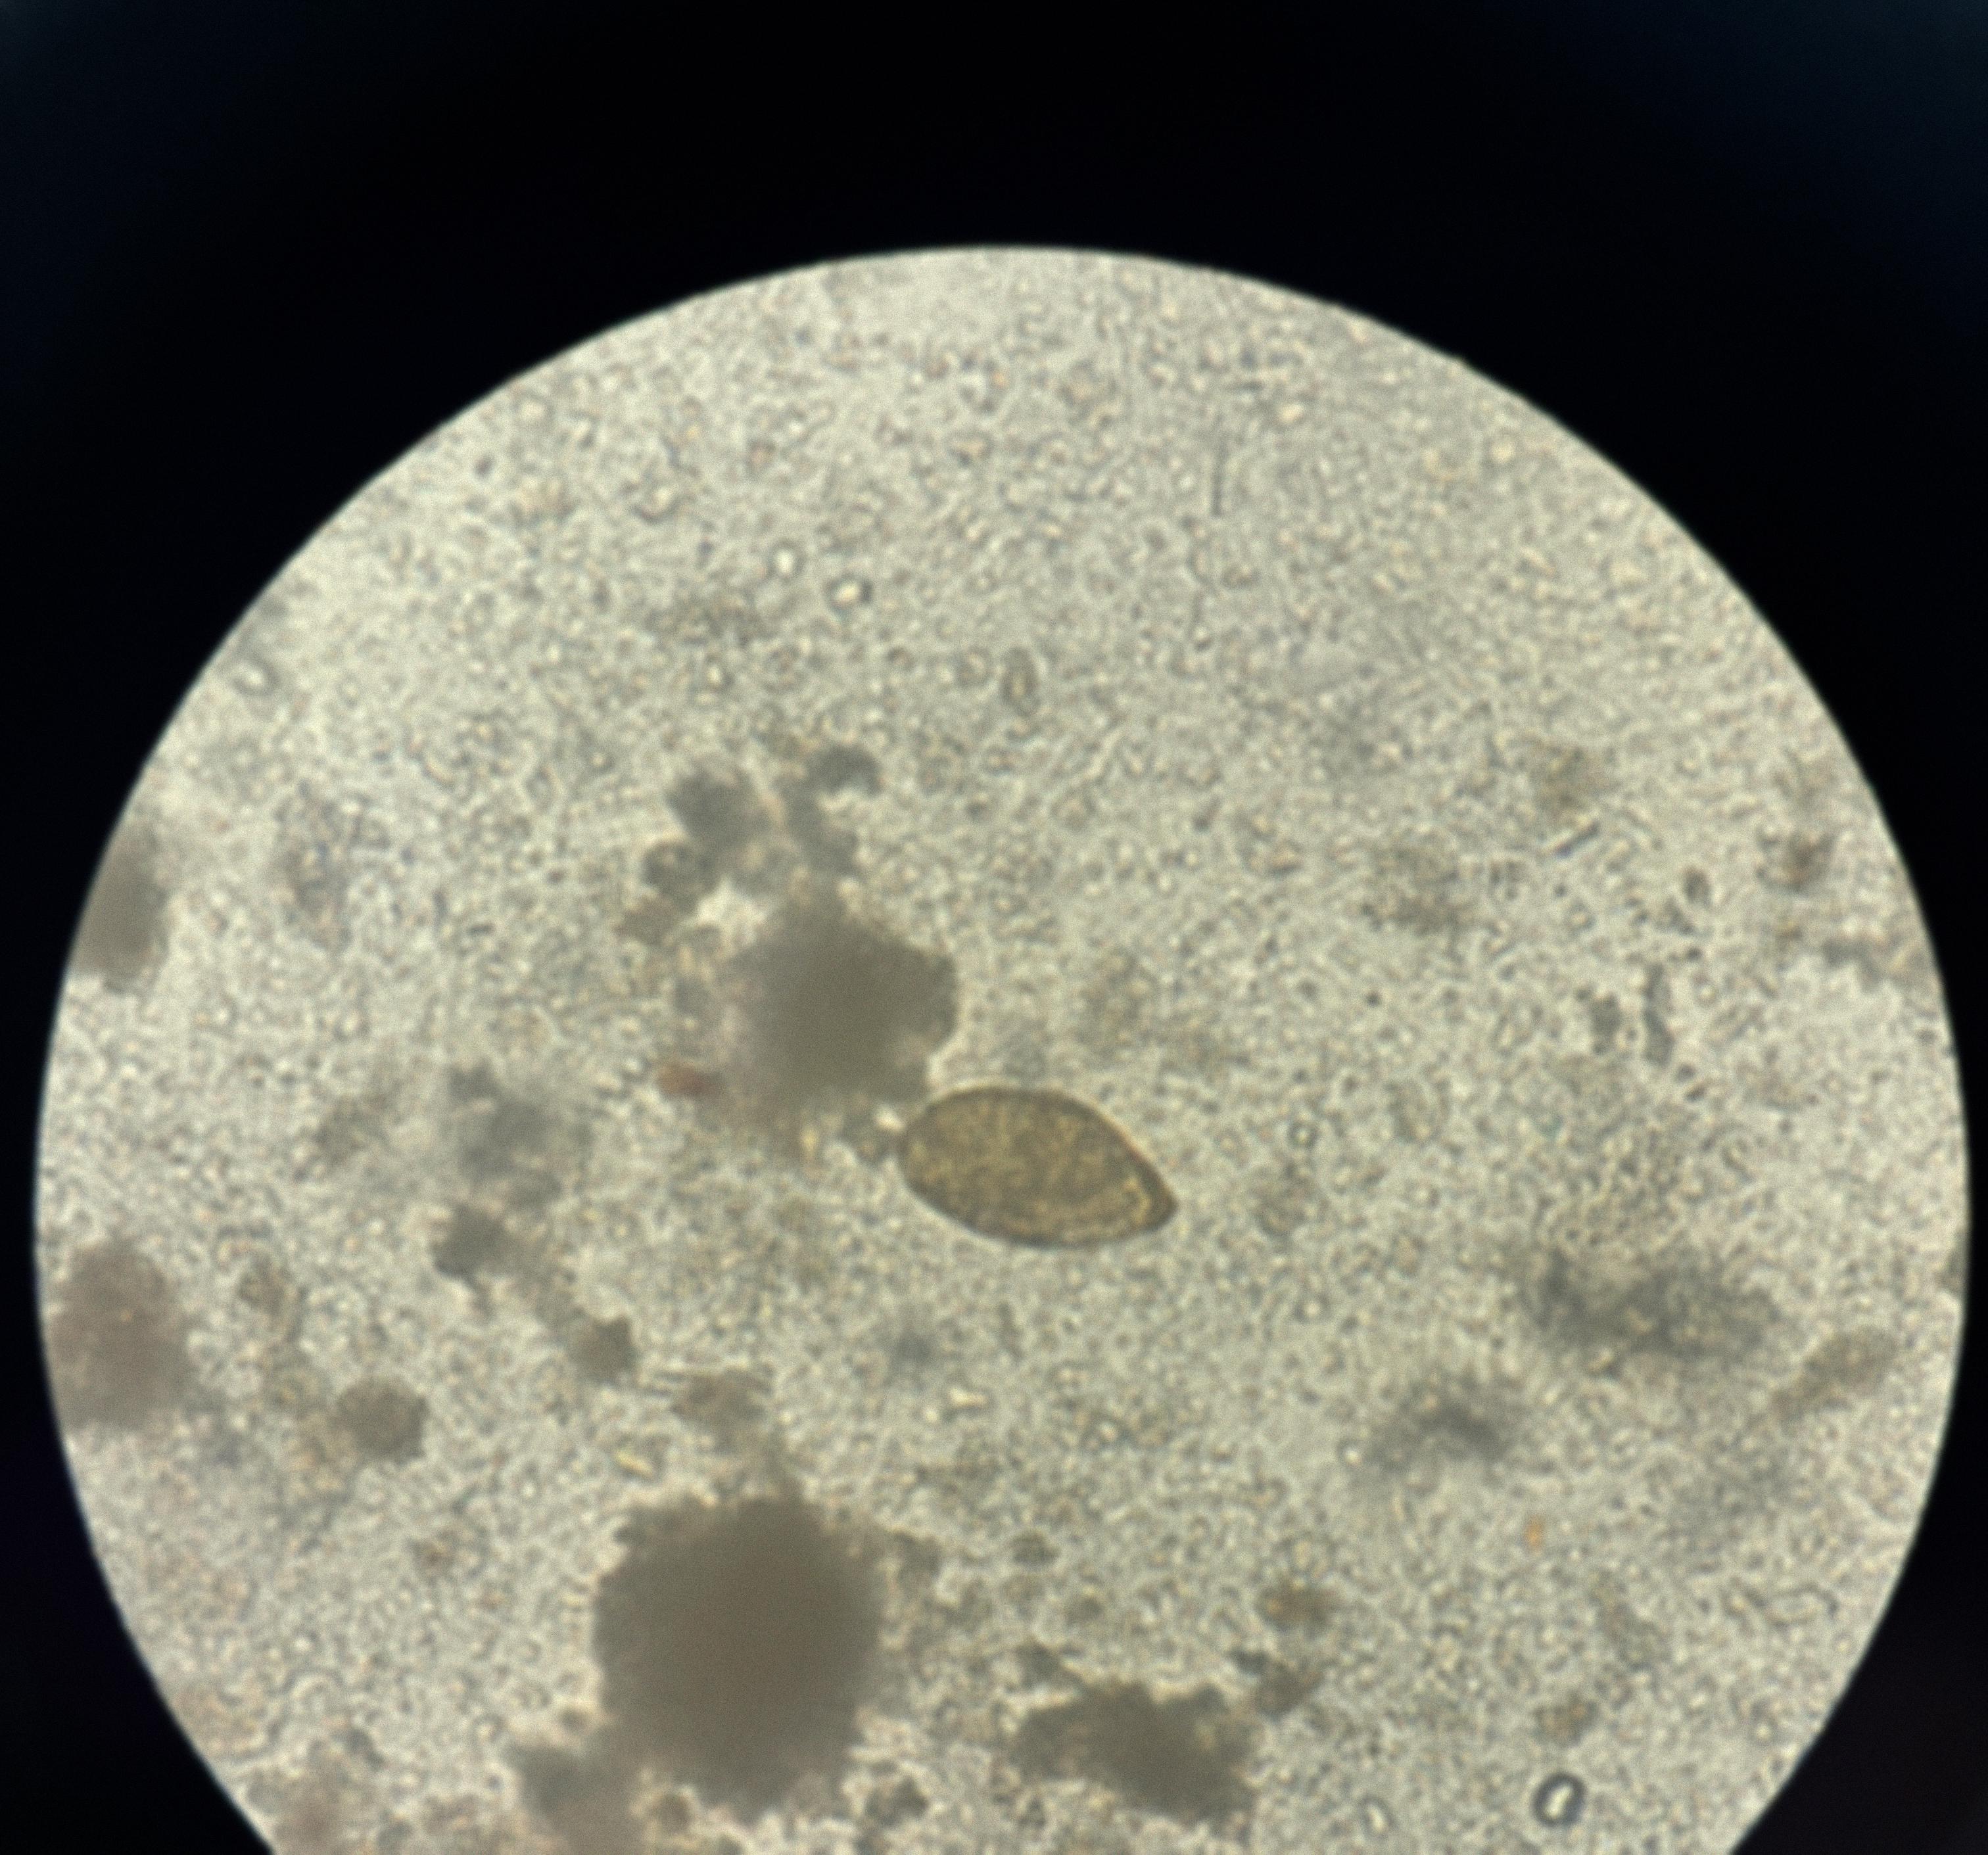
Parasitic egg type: Paragonimus spp